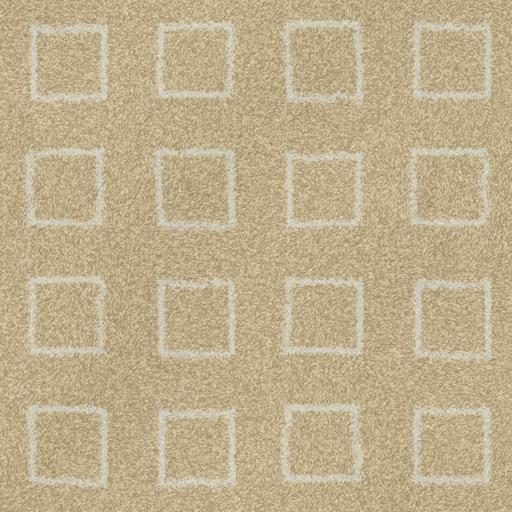
Tags: beige carpet pattern square